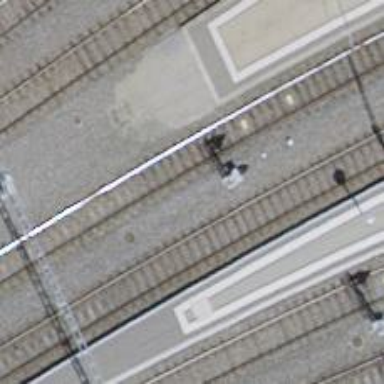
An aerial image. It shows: Railway signal.